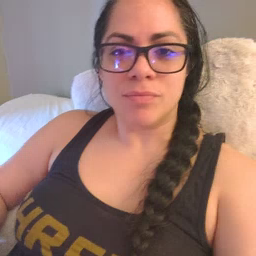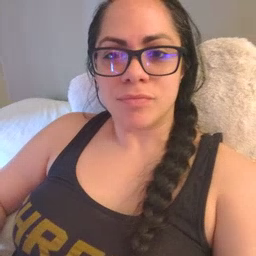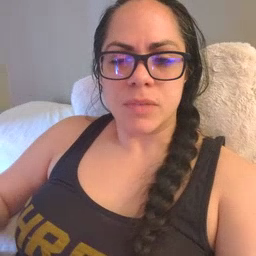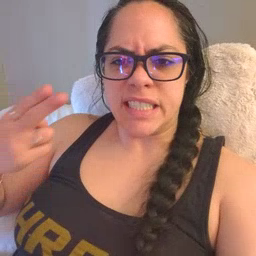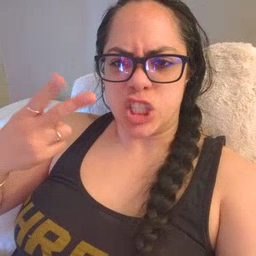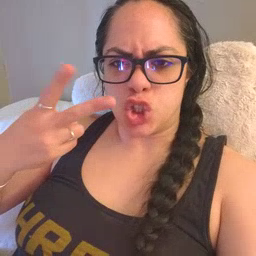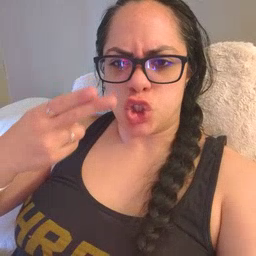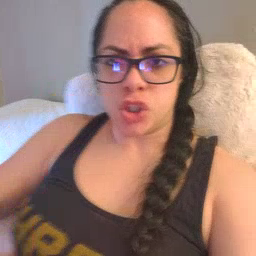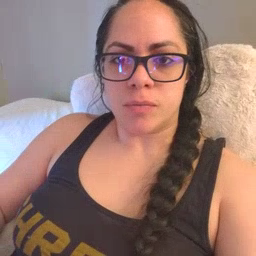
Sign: scissors